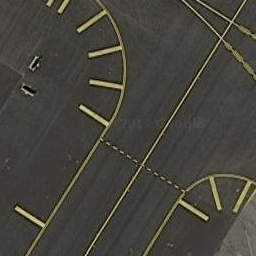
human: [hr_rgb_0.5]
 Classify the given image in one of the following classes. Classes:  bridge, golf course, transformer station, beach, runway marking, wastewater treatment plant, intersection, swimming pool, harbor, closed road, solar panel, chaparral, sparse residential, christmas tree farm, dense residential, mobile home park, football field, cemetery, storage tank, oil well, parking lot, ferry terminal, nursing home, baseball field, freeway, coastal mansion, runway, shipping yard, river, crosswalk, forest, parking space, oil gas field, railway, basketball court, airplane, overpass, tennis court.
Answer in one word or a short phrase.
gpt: runway marking